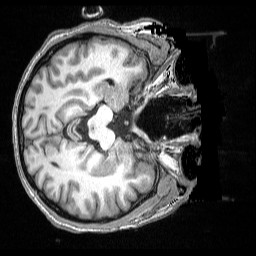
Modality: T1w
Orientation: axial
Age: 29
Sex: male
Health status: ill
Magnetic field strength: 3 T
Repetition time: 2.53 s
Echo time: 0.00331 s